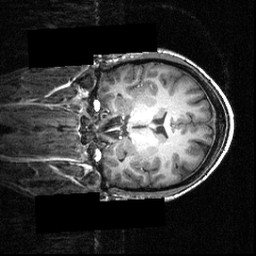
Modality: T1w
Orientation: coronal
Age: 21
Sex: male
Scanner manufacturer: siemens
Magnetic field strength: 3.951 T
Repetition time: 1.5 s
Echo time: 0.00335 s